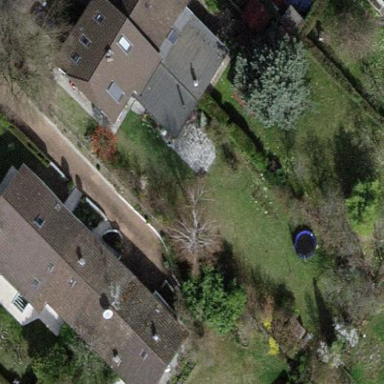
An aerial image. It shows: Garden surrounded by fence.